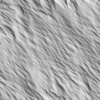
Label: not_dusty